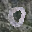
Label: 0